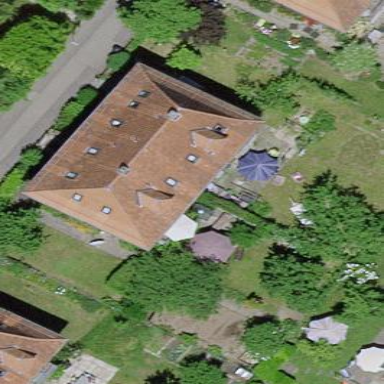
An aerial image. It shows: Semi-detached house with hipped roof that is maroon in color. The roof is oriented across the structure.